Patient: sex M, age 62
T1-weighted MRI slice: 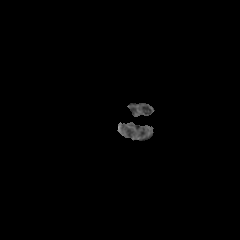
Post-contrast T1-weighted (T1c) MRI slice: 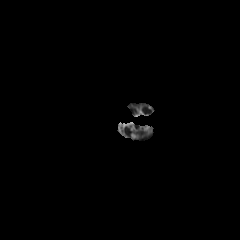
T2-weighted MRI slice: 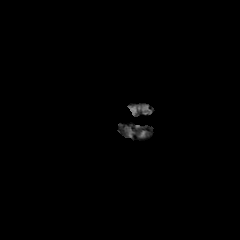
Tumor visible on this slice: yes
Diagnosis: Glioblastoma, IDH-wildtype
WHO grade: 4